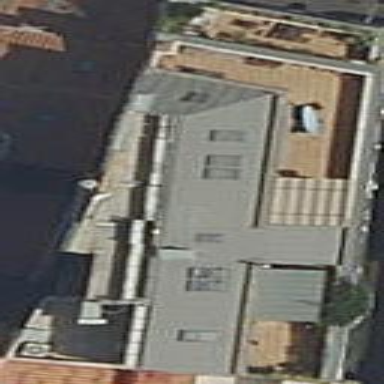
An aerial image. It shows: Commercial building.